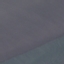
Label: SeaLake